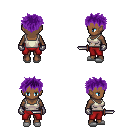
a pixel art fantasy rpg character, female body template, human, dark skin, white pirate shirt, red pants, purple bedhead hairstyle, metal gloves, white slippers, dagger, four views (front, back, left, right), 2x2 character sprite sheet, small pixel art, hard edges, no anti-aliasing